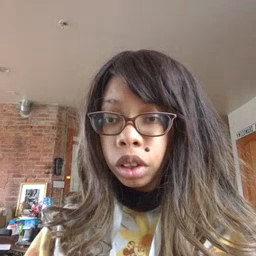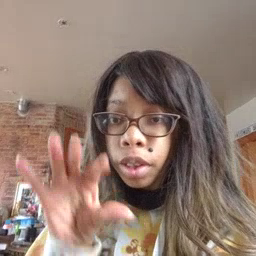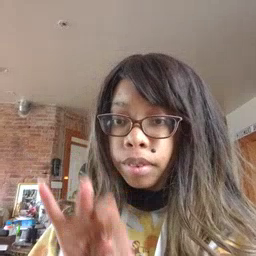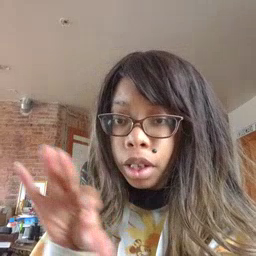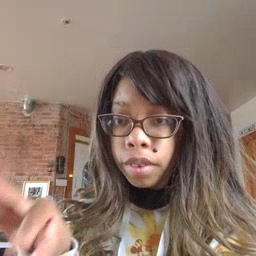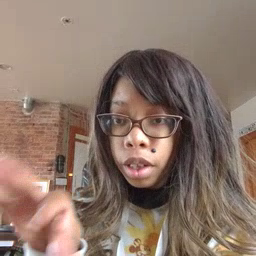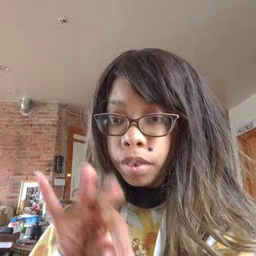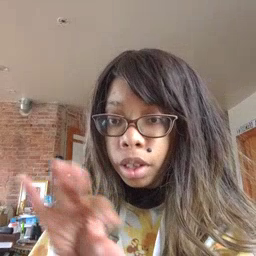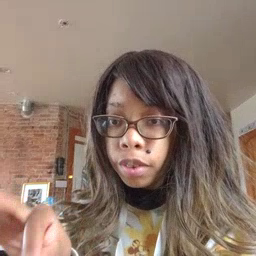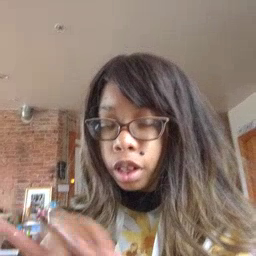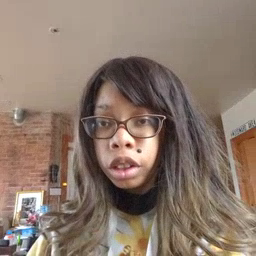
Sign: frenchfries